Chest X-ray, AP view. Patient: 40 years old, sex F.
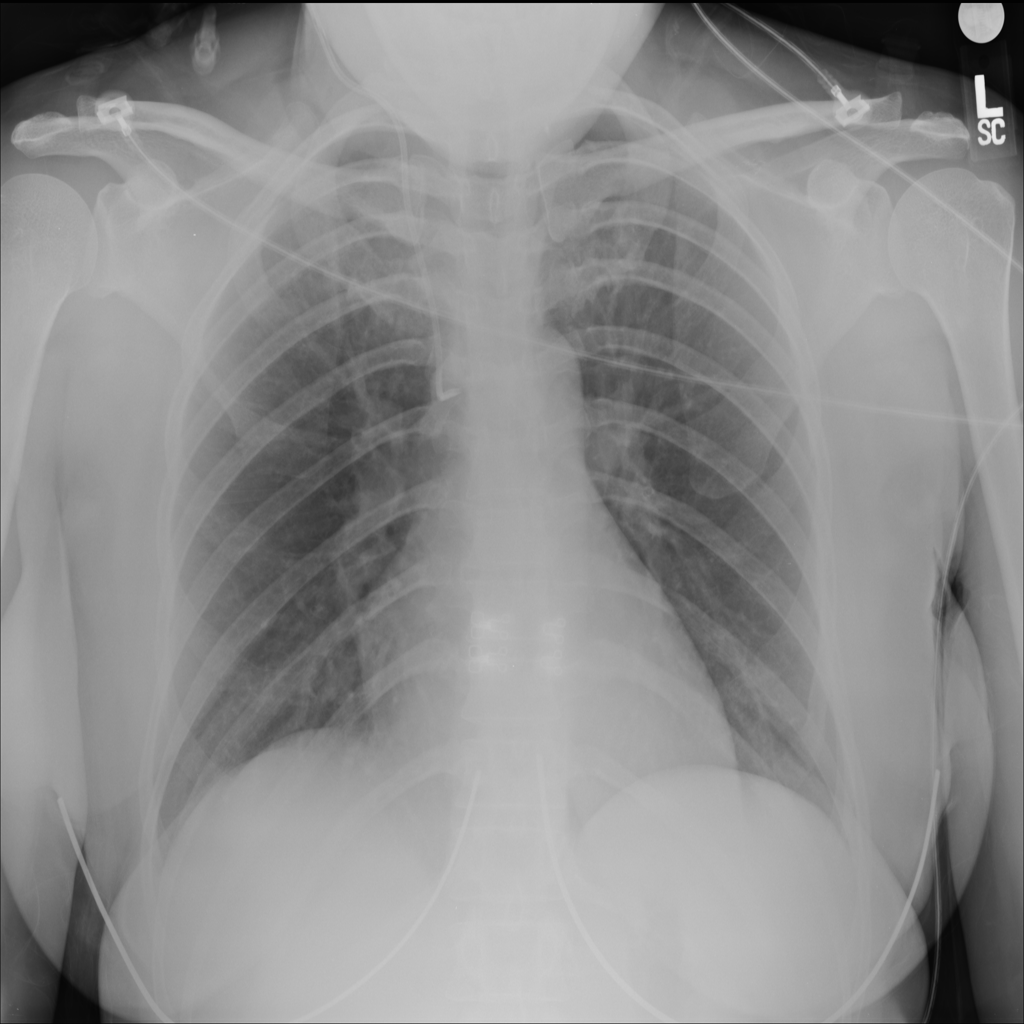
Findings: No Finding